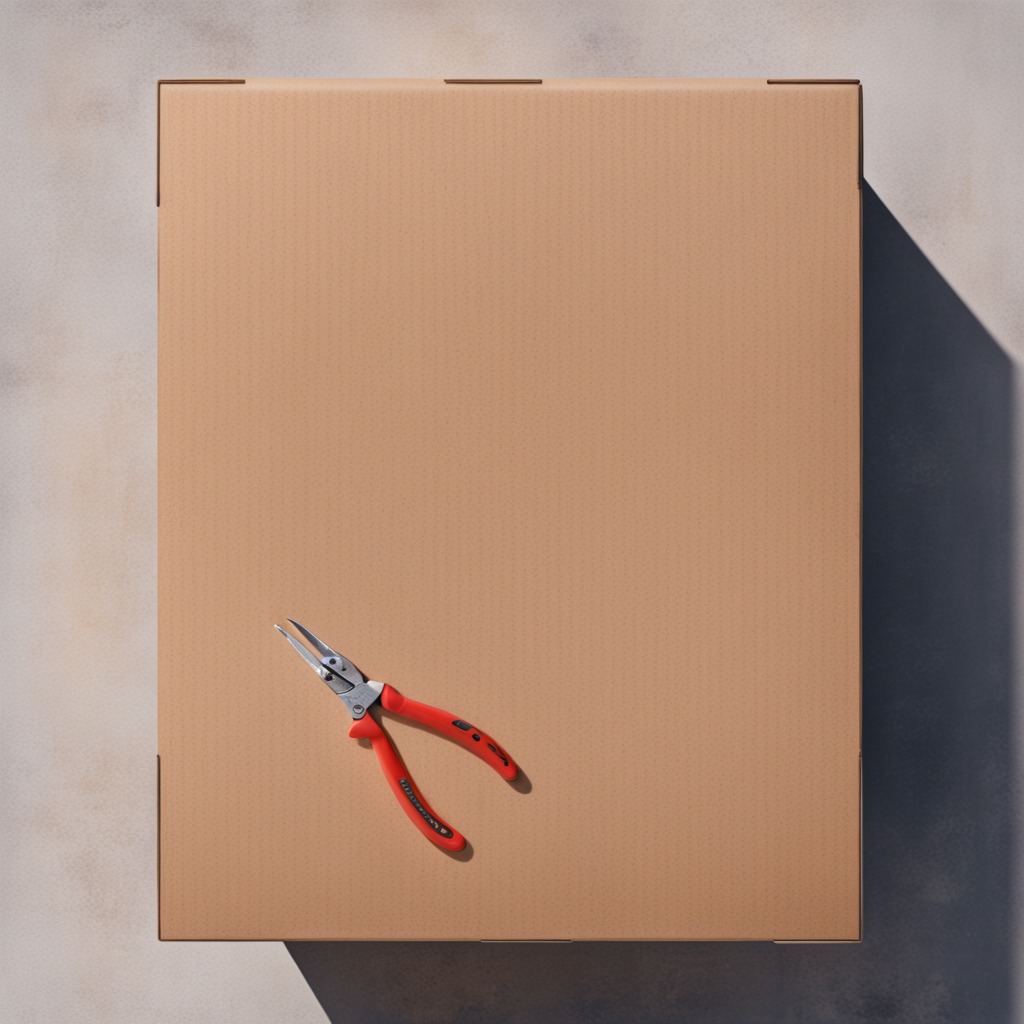
A plier is lying on the cardboard box surface in an outdoor workshop during daytime bright natural light soft shadows slightly creased but